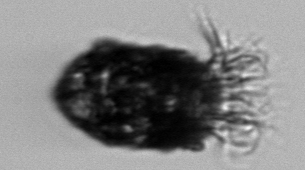
Label: Stenosemella_pacifica